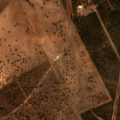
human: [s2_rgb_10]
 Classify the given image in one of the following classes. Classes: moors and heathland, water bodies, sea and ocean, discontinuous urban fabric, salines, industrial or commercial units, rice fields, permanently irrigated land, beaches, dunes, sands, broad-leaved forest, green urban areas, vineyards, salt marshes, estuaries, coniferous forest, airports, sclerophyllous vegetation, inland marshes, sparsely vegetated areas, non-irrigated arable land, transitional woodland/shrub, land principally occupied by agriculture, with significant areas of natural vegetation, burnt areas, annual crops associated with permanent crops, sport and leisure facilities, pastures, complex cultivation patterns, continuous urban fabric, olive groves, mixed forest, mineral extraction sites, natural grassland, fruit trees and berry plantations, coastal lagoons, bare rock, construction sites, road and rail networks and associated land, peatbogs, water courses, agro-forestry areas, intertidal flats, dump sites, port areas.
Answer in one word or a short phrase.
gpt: non-irrigated arable land, agro-forestry areas, broad-leaved forest, transitional woodland/shrub